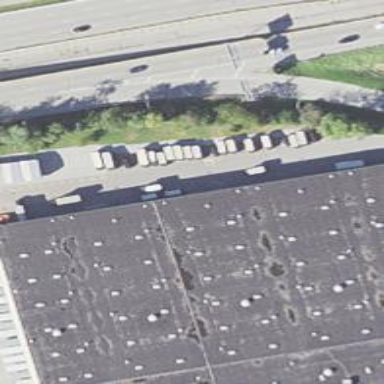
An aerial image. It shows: Warehouse designed for logistics and industrial purposes.